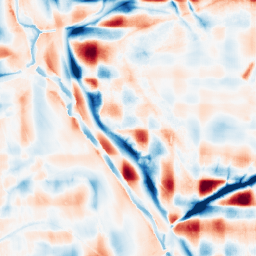
Category: wavelet
Decomposition family: wavelet_reverse_biorthogonal
Decomposition parameters: wavelet: rbio1.3
level: 5
Upsampling method: fft_zeropad
Upsampling parameters: scale: 8
Upsampling scale: 8